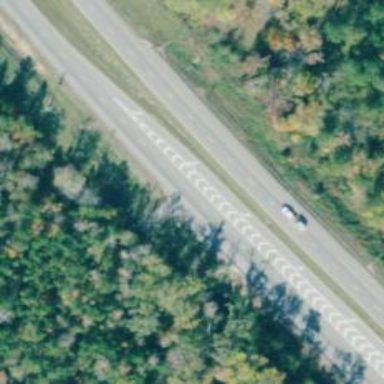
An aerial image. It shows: Trunk link highway.